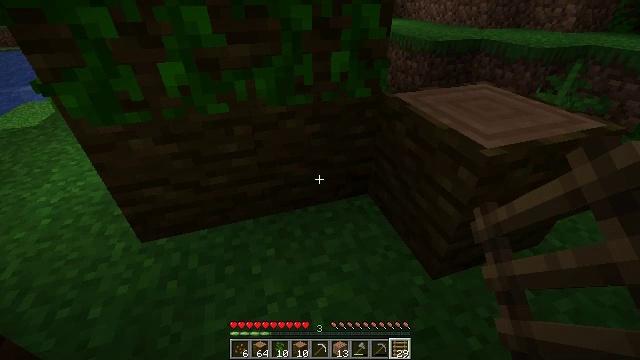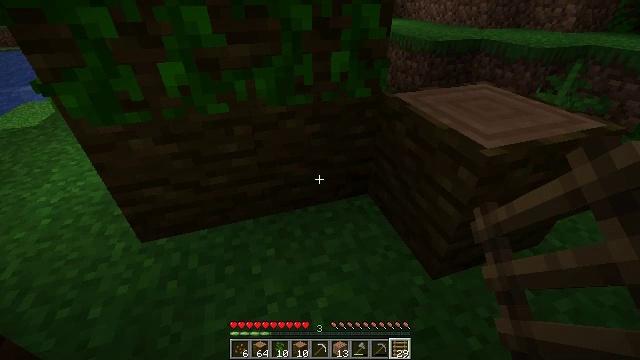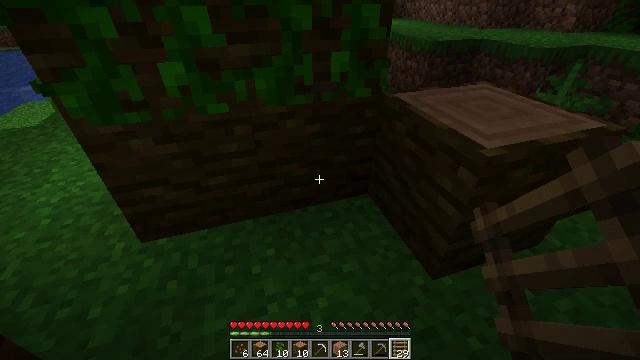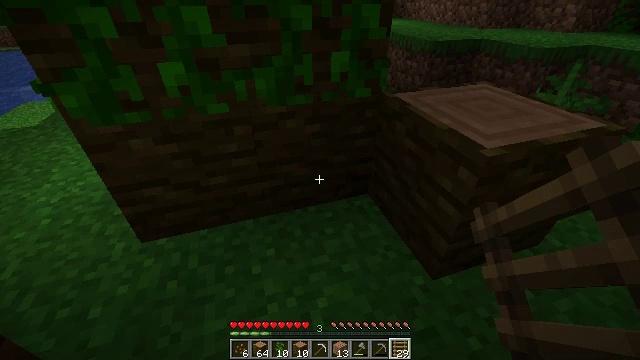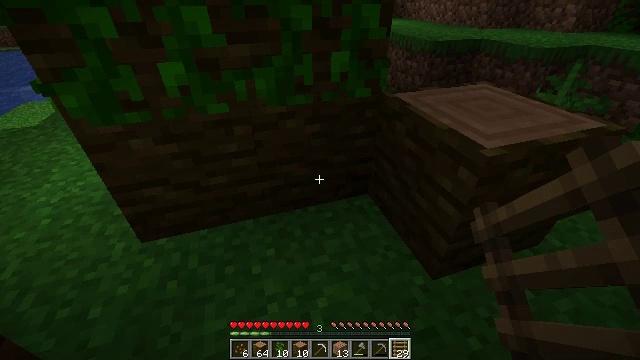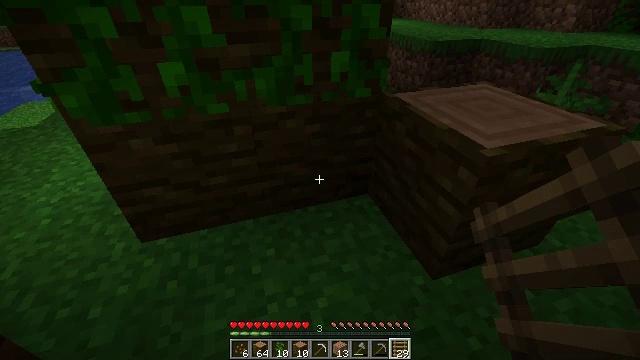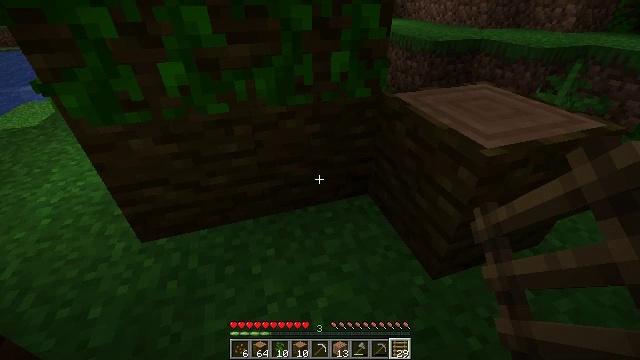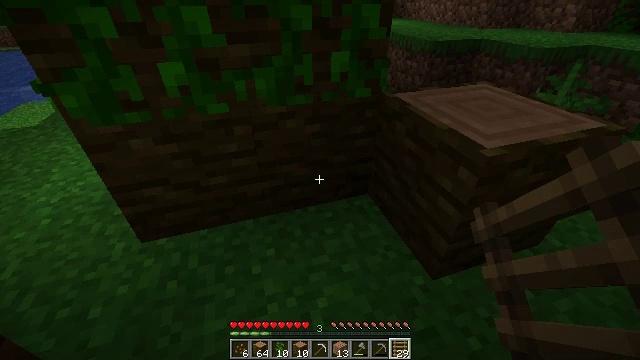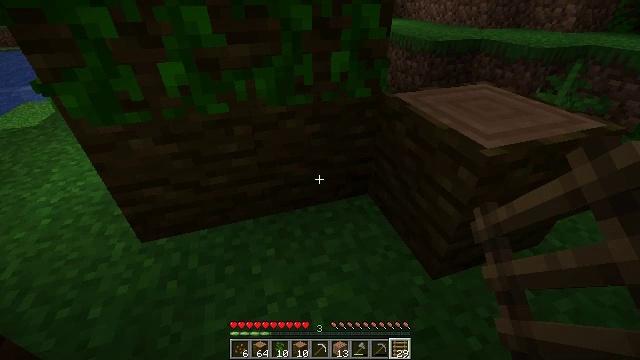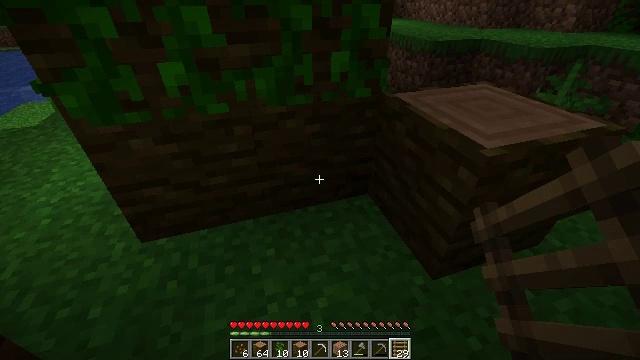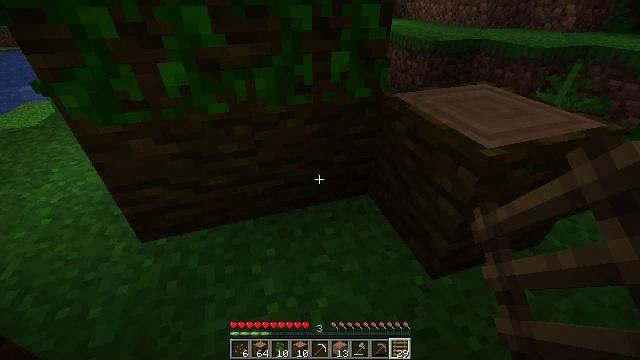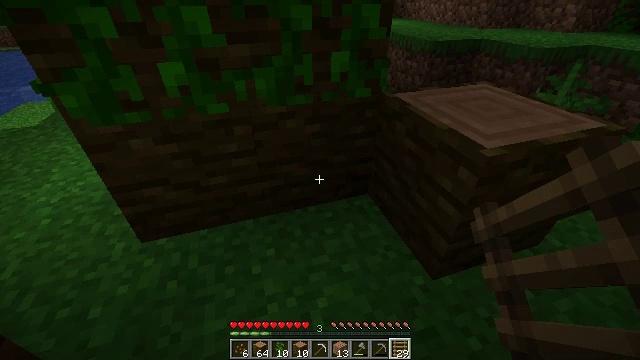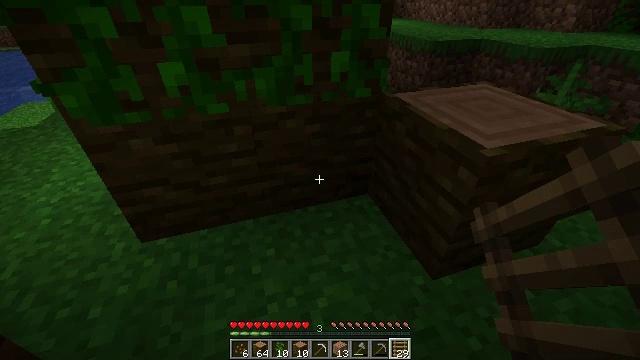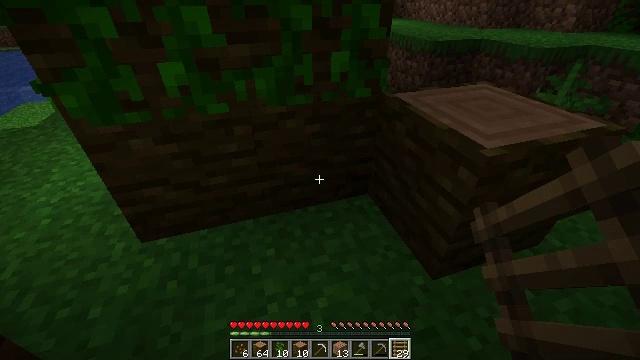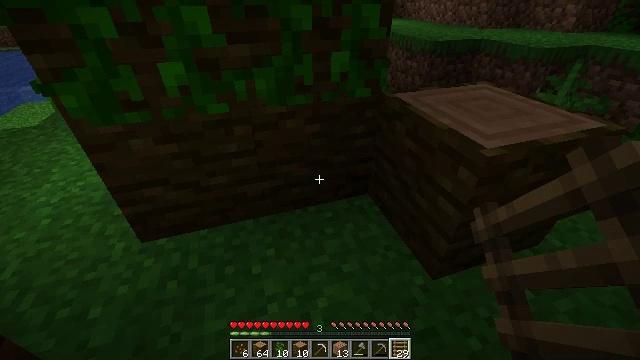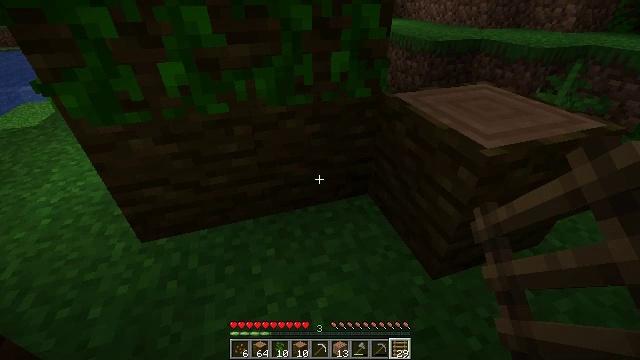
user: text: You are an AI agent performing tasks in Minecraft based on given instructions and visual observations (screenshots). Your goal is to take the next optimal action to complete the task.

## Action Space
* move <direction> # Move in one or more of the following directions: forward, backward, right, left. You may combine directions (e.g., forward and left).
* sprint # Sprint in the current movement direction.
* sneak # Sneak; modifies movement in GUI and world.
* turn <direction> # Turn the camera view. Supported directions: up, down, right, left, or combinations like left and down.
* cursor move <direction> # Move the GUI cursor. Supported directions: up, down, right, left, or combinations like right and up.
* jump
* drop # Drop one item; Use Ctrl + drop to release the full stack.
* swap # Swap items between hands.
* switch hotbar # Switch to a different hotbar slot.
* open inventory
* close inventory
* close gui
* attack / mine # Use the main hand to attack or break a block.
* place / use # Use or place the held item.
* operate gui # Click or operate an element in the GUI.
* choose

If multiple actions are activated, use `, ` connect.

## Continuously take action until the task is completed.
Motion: motion action
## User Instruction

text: Chop down a jungle log from the jungle tree.
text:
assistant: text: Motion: no_op
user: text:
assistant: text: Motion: no_op
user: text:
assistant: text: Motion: no_op
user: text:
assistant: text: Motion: no_op
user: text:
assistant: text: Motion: no_op
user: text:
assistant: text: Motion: no_op
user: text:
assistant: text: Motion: no_op
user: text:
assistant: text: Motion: no_op
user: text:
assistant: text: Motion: no_op
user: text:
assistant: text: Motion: no_op
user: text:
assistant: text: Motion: no_op
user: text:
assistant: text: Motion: no_op
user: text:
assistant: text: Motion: no_op
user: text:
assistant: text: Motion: no_op
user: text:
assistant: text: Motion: no_op
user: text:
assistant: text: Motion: no_op
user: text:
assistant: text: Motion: no_op
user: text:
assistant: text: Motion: no_op
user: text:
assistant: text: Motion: no_op
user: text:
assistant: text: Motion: no_op
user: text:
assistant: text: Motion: no_op
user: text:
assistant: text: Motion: no_op
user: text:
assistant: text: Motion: no_op
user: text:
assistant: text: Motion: no_op
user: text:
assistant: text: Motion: no_op
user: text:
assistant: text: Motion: no_op
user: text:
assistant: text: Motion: no_op
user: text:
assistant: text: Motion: no_op
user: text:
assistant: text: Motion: no_op
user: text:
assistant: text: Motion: no_op